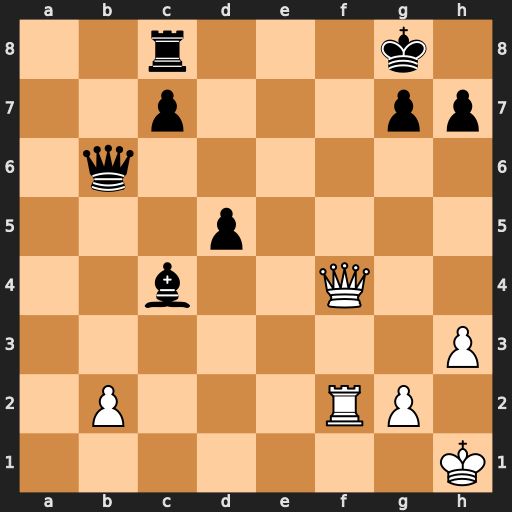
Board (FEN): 2r3k1/2p3pp/1q6/3p4/2b2Q2/7P/1P3RP1/7K
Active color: w
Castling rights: -
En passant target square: -
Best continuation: Qf7+ Kh8 Qf8+ Rxf8 Rxf8#